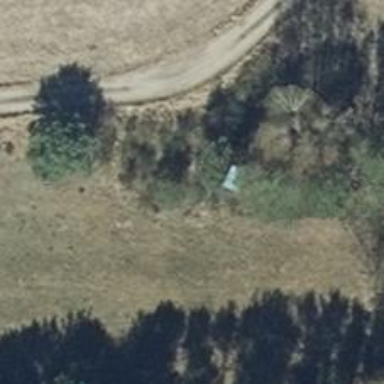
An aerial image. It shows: Hunting stand.